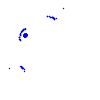
Particle: pion